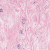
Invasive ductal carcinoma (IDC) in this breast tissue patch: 0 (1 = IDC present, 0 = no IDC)